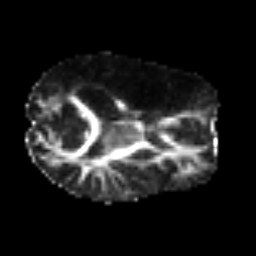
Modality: FA
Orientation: axial
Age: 40
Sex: male
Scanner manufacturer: siemens
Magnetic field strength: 3 T
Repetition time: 3.2 s
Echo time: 0.081 s